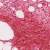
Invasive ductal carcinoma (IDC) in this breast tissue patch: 0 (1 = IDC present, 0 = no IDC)